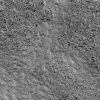
Atmospheric dust classification: not_dusty